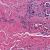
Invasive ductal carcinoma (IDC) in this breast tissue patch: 0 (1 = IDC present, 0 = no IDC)